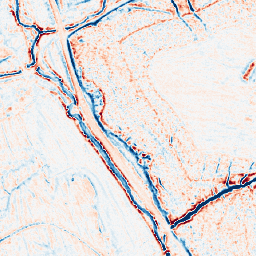
Category: edge_preserving
Decomposition family: bilateral
Decomposition parameters: d: 9
sigma_color: 150
sigma_space: 150
Upsampling method: area
Upsampling parameters: scale: 2
Upsampling scale: 2